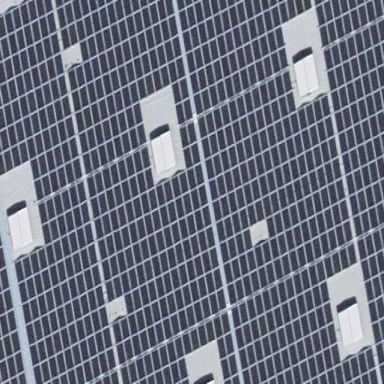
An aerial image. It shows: Solar power generator.